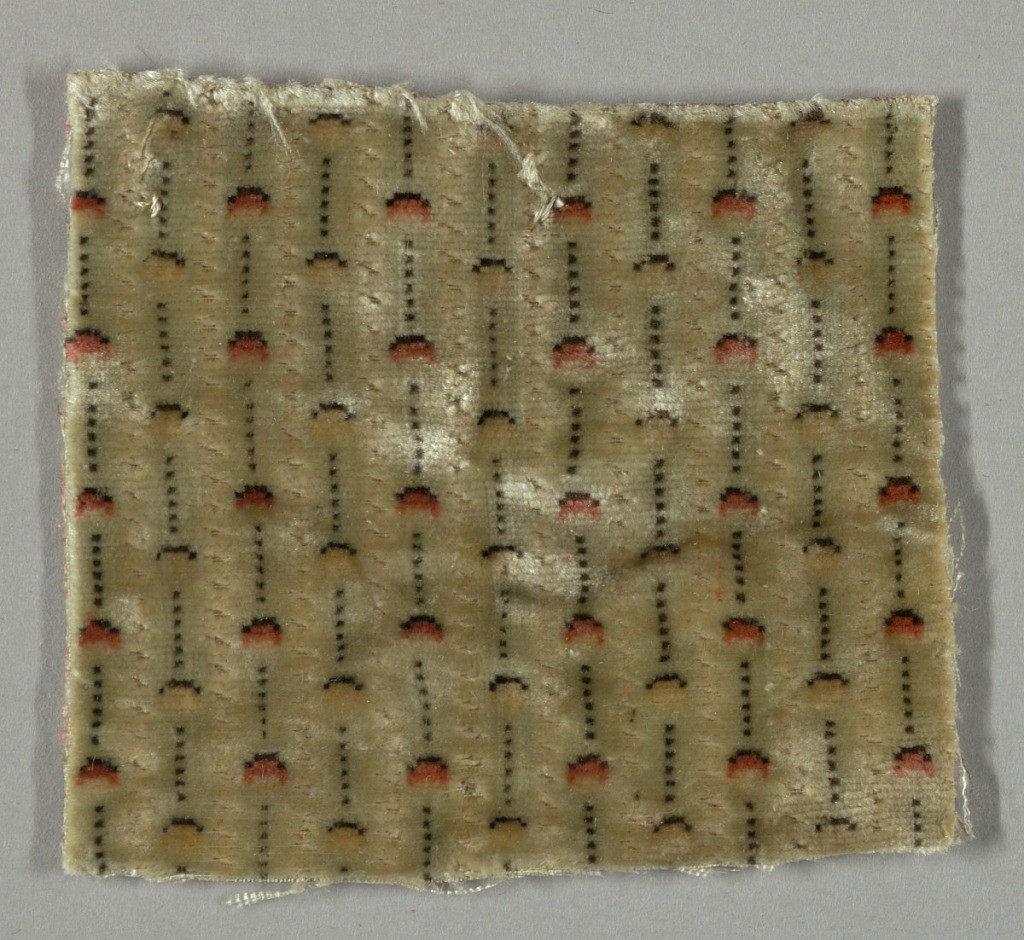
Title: Fragment
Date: late 18th century
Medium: silk Technique: cut supplementary warp pile (velvet) in a woven foundation
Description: Sample of "velours miniatures" has vertical stripes comprised of black and orange circles connected by short black dashes.